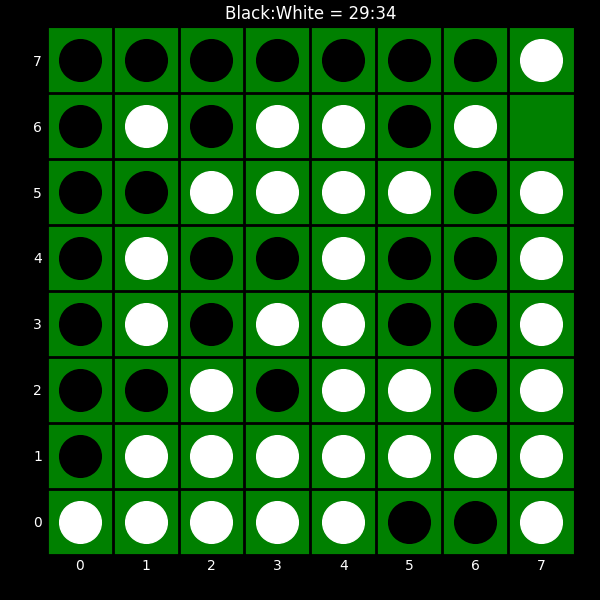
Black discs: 29
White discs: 34